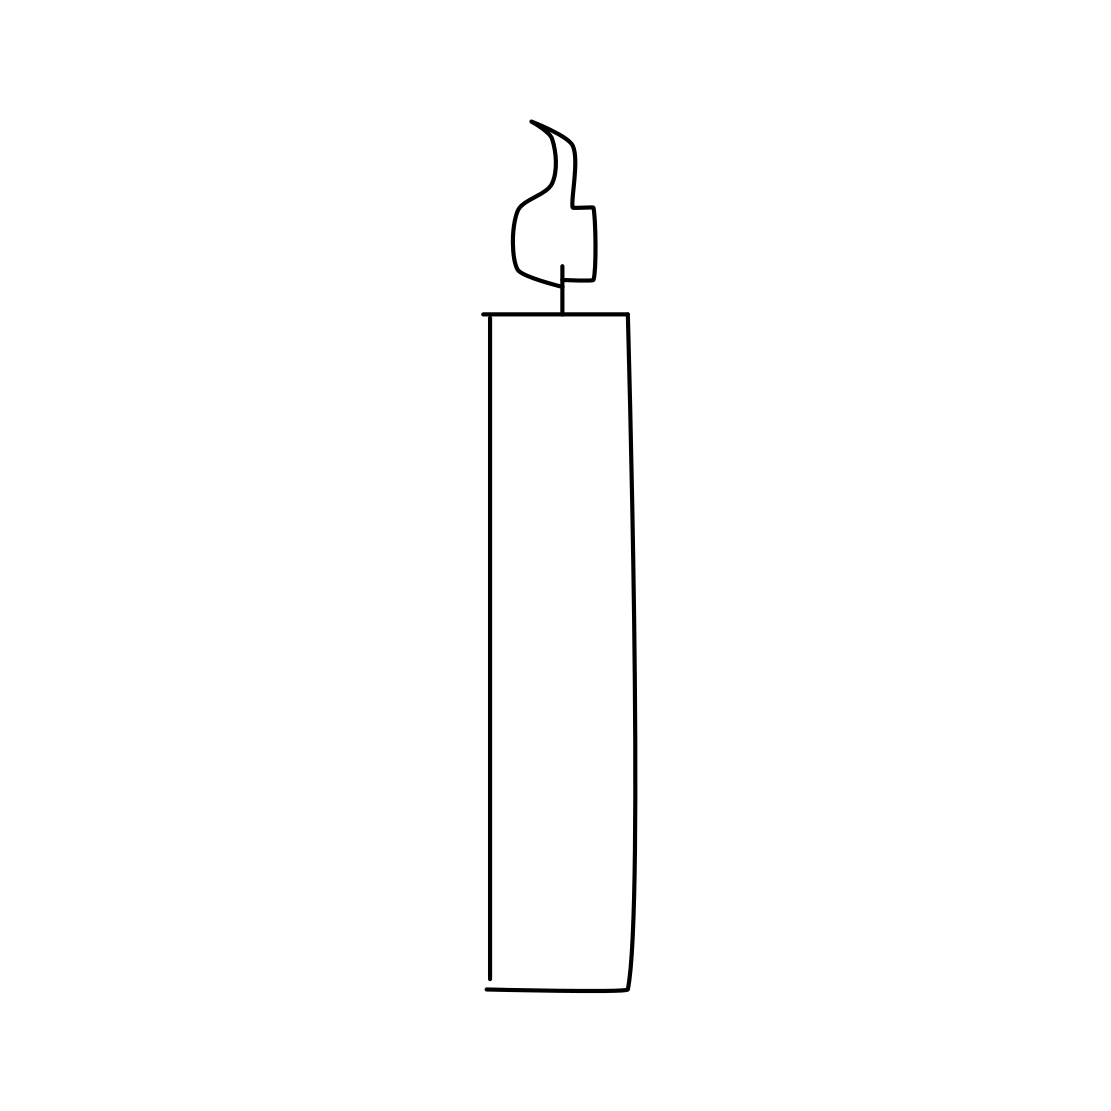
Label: candle